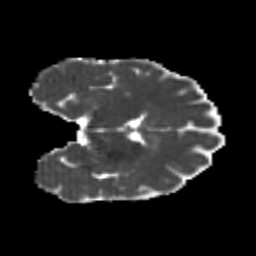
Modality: MD
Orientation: coronal
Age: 22
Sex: male
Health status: healthy
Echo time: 0.074 s